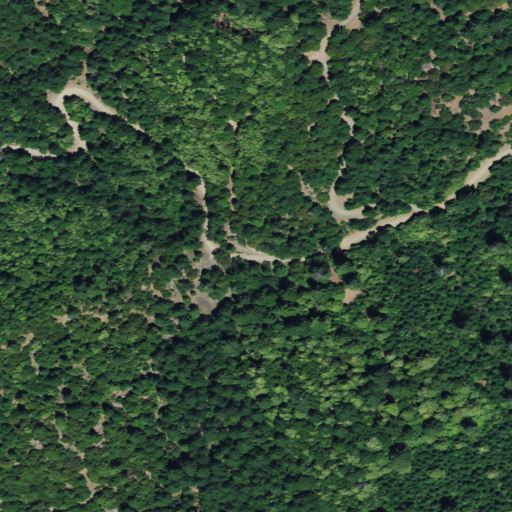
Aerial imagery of mountain in California named Three Creeks Summit containing evergreen forest, open development, deciduous forest, mixed forest, and medium intensity development